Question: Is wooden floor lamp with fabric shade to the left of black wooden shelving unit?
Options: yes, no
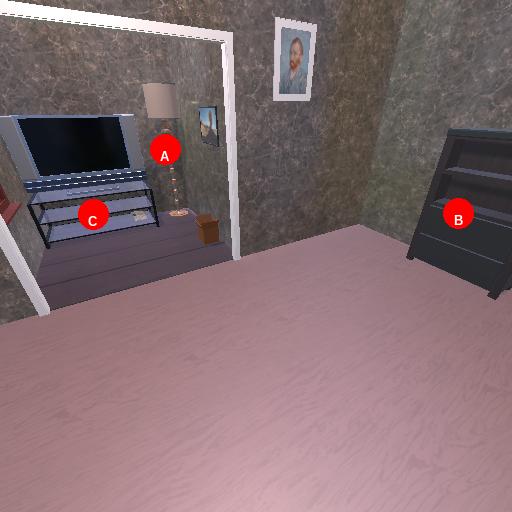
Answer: yes